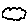
Label: cloud